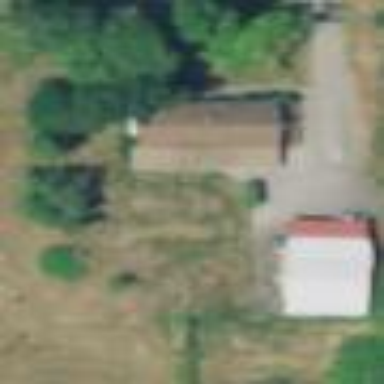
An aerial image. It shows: Farmyard area.